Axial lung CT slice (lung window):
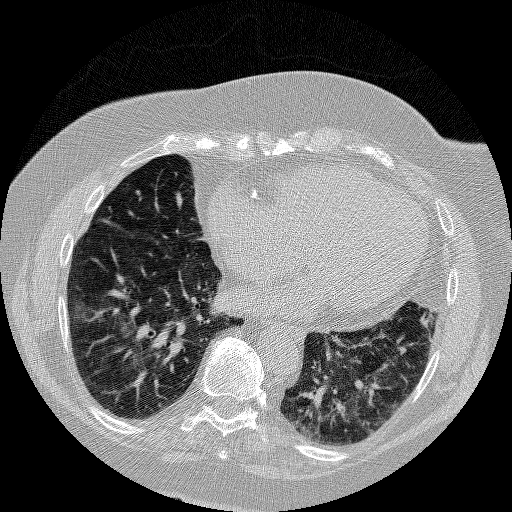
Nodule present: no